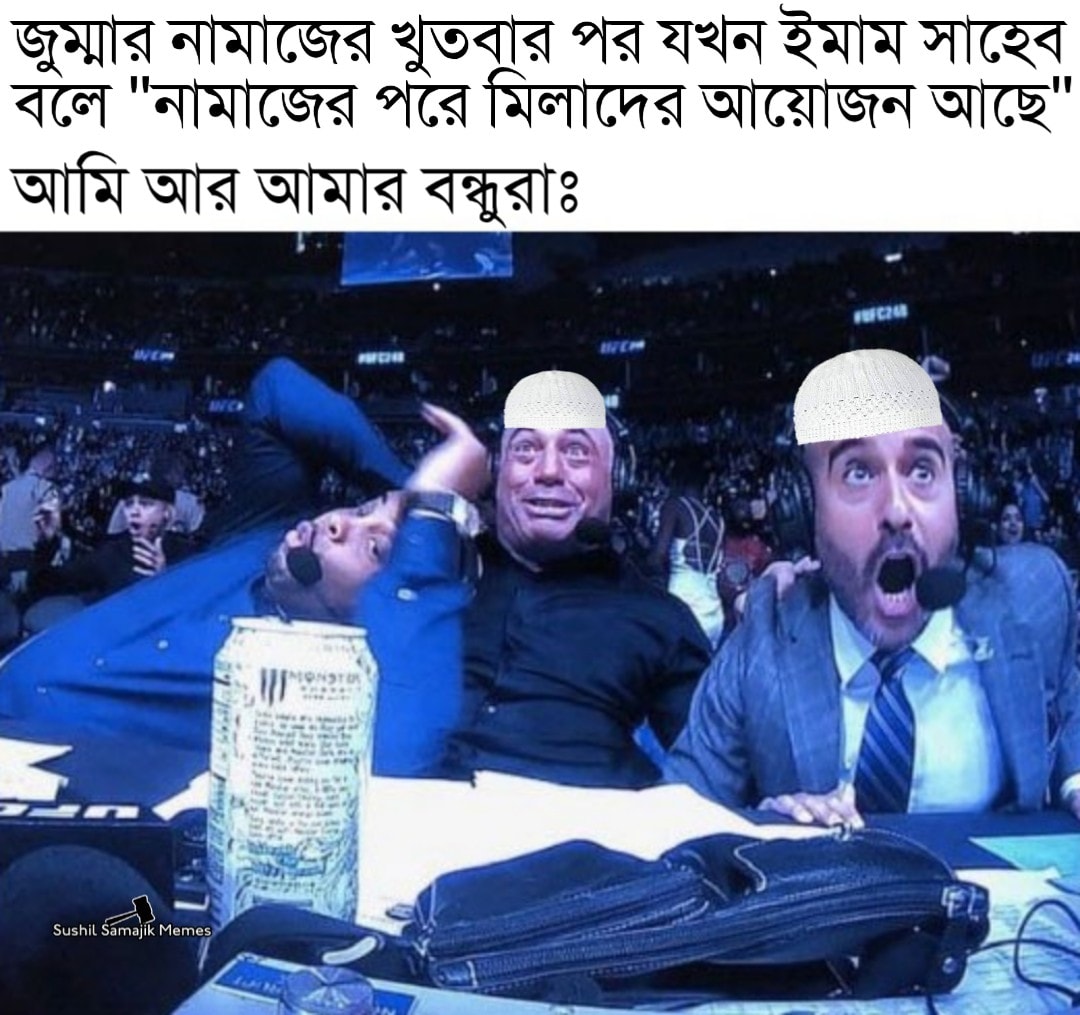
Caption: জুম্মার নামাজের খুতবার পর যখন ইমাম সাহেব বলে " নামাজের পরে মিলাদের আয়োজন আছে "    আমি আর আমার বন্ধুরাঃ
Label: non-hate